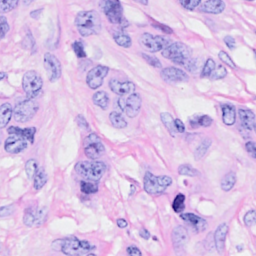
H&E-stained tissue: Breast